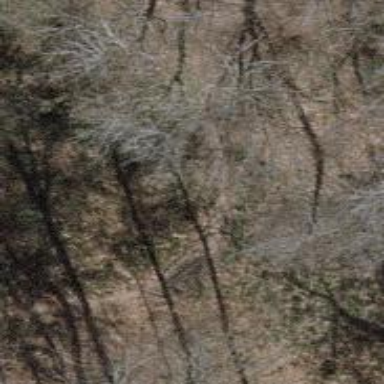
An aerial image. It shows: Dirt path.